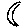
Label: moon